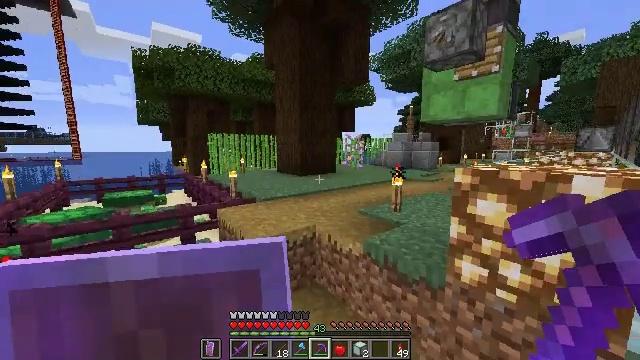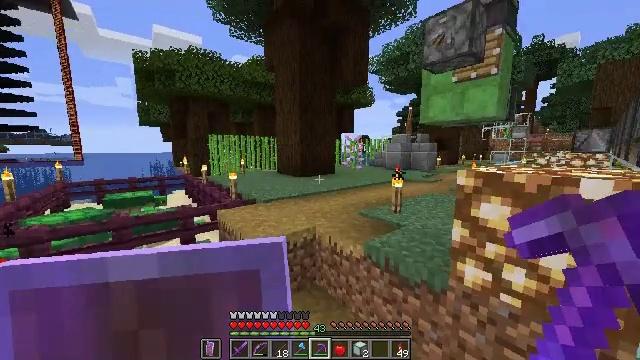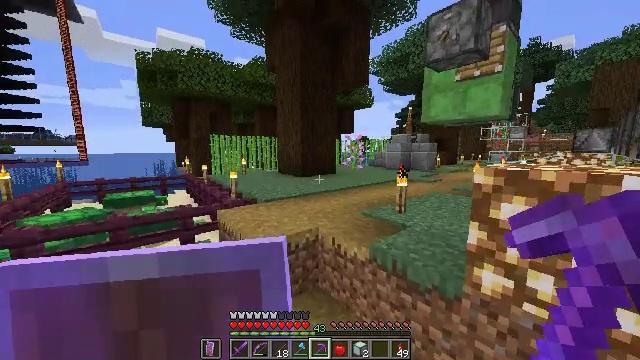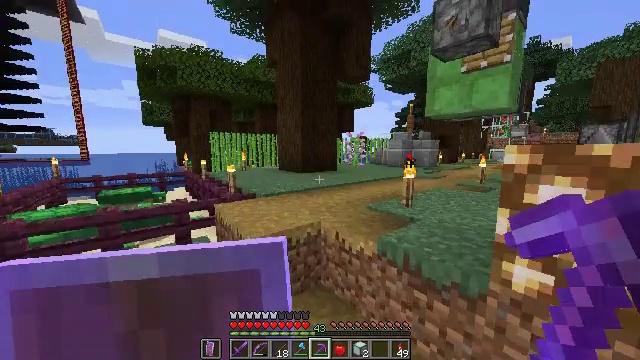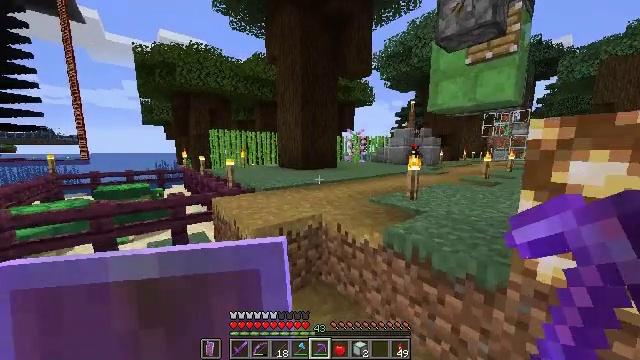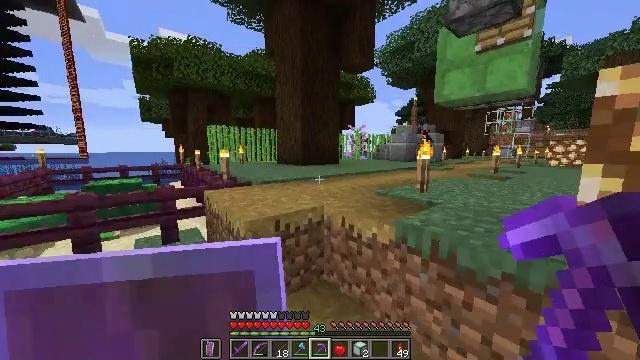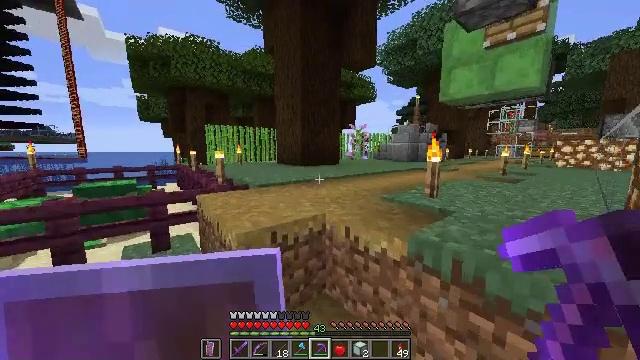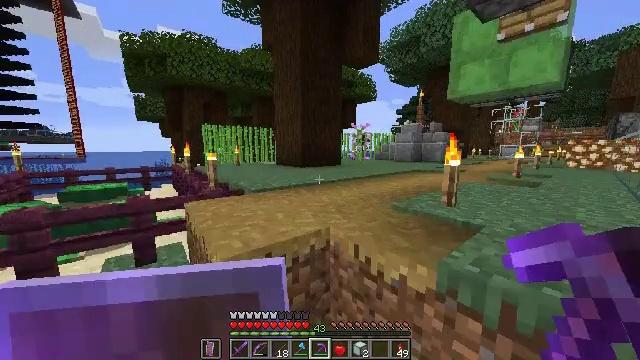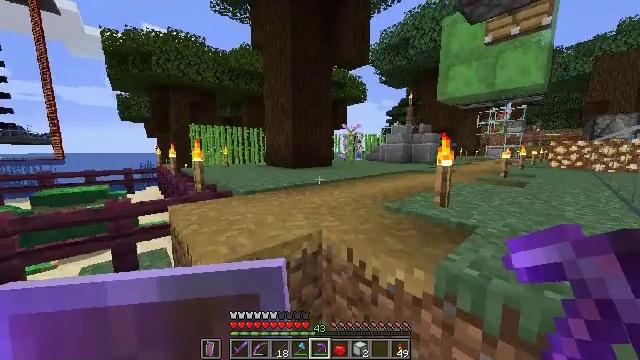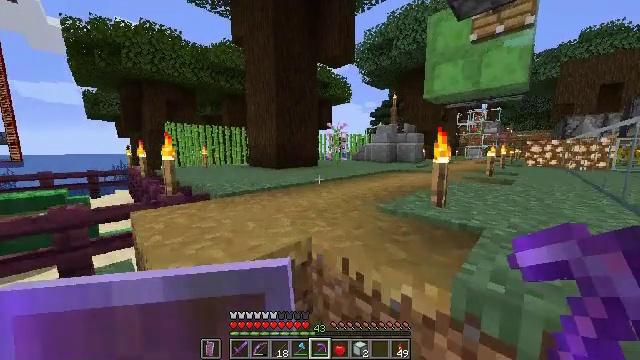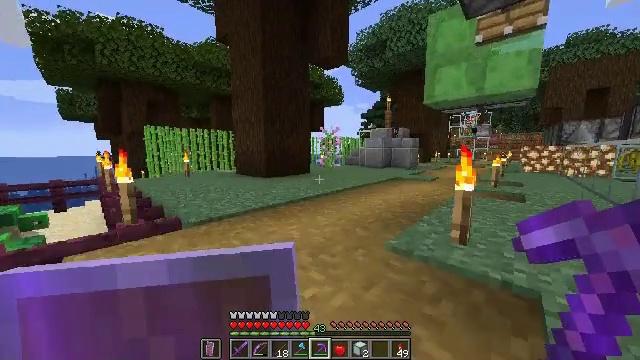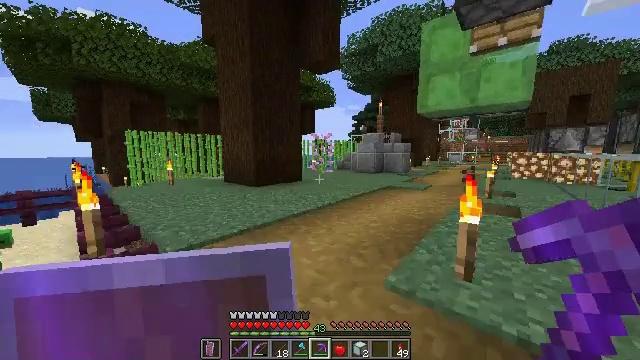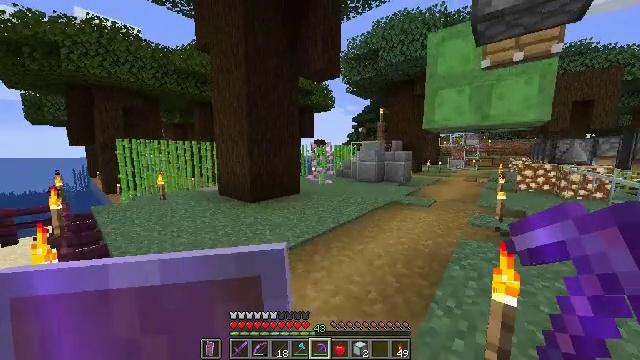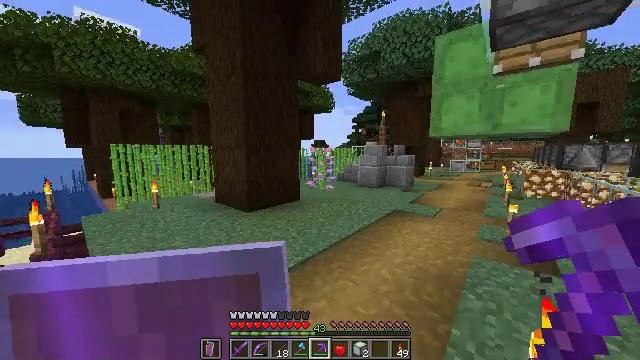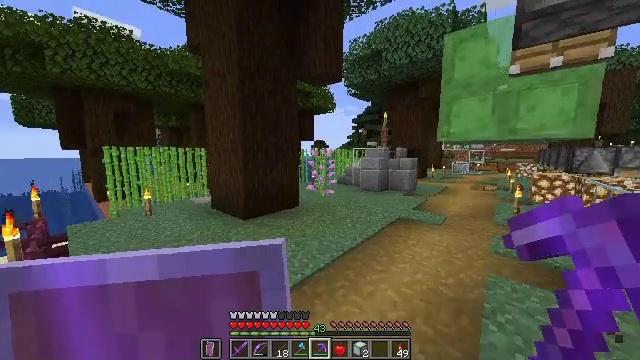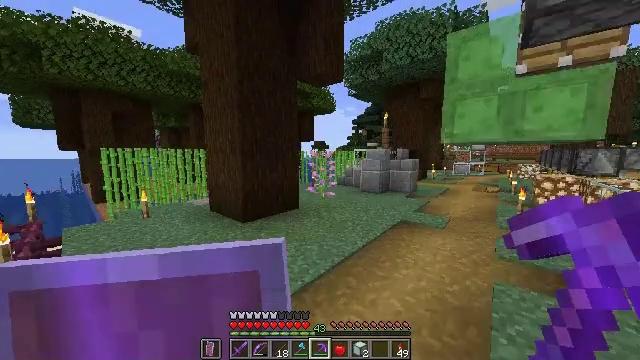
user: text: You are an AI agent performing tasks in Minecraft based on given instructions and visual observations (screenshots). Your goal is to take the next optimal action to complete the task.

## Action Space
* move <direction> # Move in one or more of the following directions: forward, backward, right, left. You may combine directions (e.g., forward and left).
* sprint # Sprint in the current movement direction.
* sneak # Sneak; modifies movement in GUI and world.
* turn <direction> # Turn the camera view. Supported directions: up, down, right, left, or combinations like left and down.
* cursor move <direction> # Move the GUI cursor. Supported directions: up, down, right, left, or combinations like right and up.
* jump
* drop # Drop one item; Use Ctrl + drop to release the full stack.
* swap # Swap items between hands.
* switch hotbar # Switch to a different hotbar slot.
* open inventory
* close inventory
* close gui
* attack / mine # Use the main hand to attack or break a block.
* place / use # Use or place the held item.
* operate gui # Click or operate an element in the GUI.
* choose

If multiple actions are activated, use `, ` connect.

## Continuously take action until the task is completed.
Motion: motion action
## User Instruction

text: Break the lilac plant.
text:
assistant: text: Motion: move forward, sprint
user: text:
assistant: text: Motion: move forward, sprint
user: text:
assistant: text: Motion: move forward, sprint
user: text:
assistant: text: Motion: move forward, sprint
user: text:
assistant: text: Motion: move forward, sprint
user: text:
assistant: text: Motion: move forward, sprint
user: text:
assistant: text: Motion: move forward, sprint
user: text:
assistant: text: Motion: move forward, sprint, turn right
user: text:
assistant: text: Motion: move forward, sprint, turn right
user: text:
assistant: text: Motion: move forward, sprint, turn right, jump
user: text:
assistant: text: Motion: move forward, sprint, turn right, jump
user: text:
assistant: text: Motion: move forward, sprint, jump
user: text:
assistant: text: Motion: move forward, sprint, jump
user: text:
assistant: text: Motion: move forward, sprint, jump
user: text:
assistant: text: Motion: move forward, sprint, jump
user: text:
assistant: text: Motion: move forward, sprint
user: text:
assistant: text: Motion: move forward, sprint
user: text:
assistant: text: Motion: move forward, sprint
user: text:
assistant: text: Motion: move forward, sprint
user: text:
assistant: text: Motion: move forward, sprint
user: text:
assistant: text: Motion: move forward, sprint
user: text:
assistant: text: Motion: move forward, sprint
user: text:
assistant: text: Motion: move forward, sprint
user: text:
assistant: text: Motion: move forward, sprint
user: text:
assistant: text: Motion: move forward, sprint
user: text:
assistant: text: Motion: move forward, sprint, turn right and down
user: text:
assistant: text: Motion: move forward, sprint, turn down
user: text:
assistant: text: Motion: move forward, sprint
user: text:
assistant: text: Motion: move forward, sprint
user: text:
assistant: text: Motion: move forward, sprint